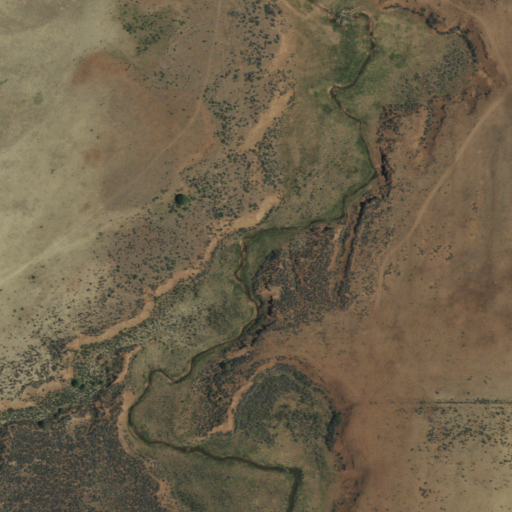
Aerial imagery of valley in New Mexico named Cañon de Chavez containing shrub, woody wetlands, and herbaceous wetlands